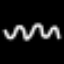
Label: squiggle